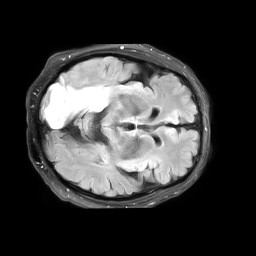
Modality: FLAIR
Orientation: axial
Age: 72
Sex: male
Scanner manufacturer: philips
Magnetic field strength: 3 T
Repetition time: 11 s
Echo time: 0.125 s